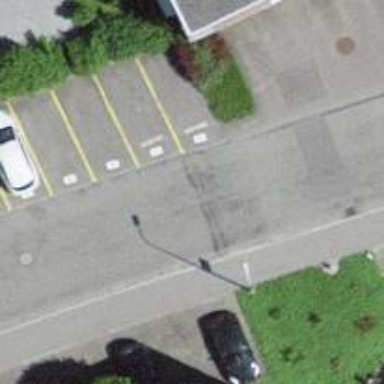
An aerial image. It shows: Residential road with asphalt surface. There is perpendicular parking on the left lane.